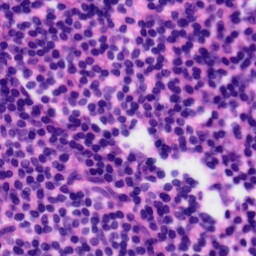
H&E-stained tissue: Tonsil